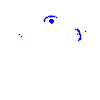
Particle: electron